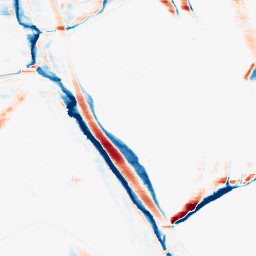
Category: morphological
Decomposition family: morphological_rect
Decomposition parameters: operation: average
width: 20
height: 3
Upsampling method: quadratic
Upsampling parameters: scale: 4
Upsampling scale: 4